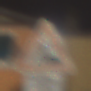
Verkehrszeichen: Arbeitsstelle
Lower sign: HinweiseAufGefahrenDurchVerbaleAngabe6
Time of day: Night
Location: Outdoor (Urban)
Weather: PartlyCloudy
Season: NotSpecified
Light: Artificial